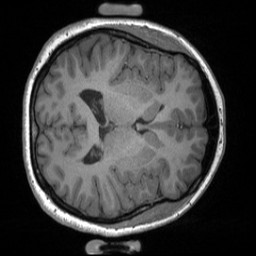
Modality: T1w
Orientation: axial